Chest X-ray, PA view. Patient: 63 years old, sex F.
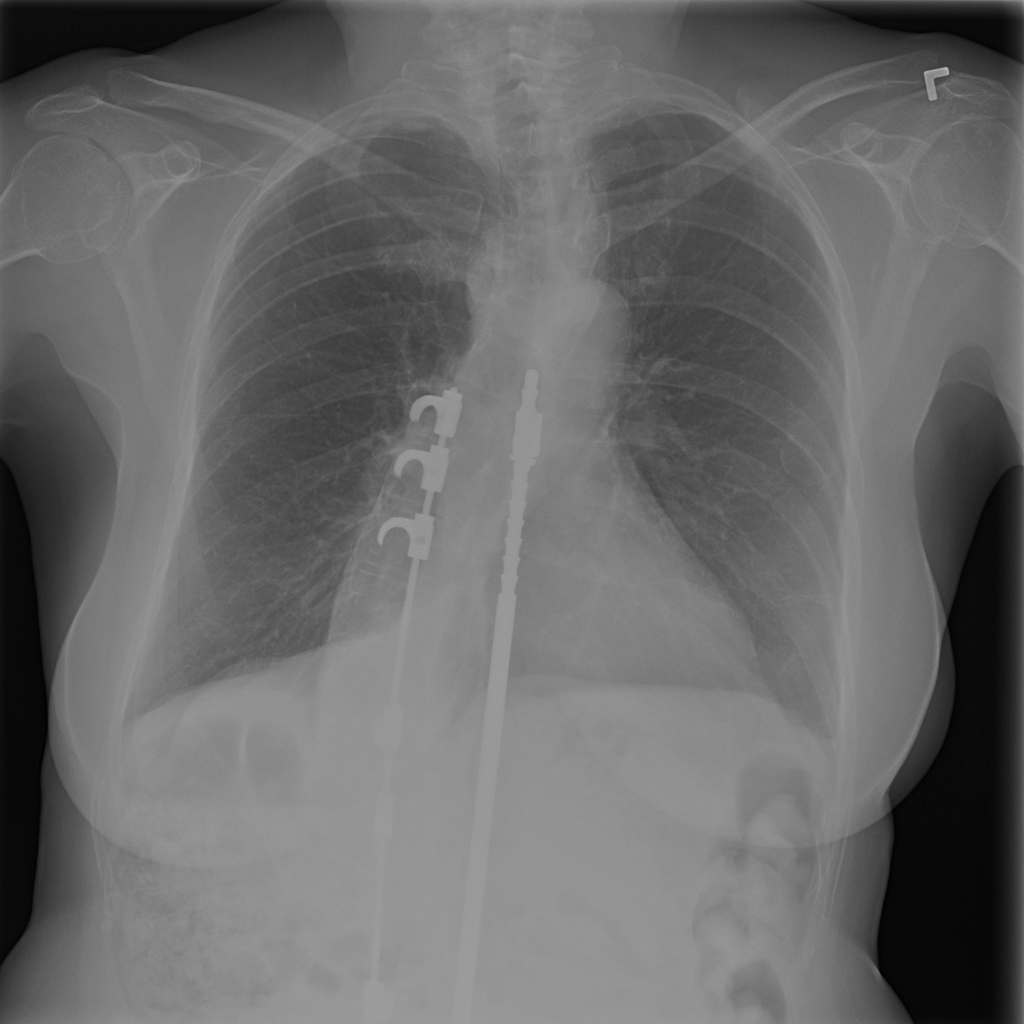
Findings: No Finding